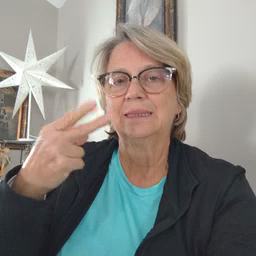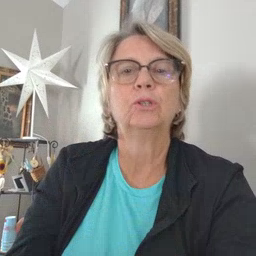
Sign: scissors